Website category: phone
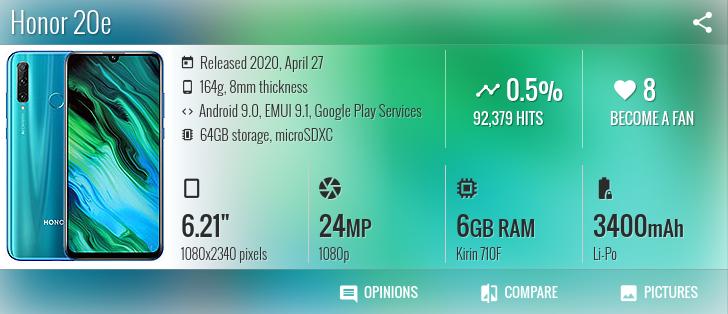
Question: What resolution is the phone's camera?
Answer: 1080p

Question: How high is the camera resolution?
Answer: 1080p

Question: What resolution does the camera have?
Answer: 1080p

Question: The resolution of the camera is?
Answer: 1080p

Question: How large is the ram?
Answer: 6 GB RAM

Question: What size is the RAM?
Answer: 6 GB RAM

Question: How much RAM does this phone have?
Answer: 6 GB RAM

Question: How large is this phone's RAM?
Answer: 6 GB RAM

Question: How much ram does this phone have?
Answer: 6 GB RAM

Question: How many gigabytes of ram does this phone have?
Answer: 6 GB RAM

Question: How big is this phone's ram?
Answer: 6 GB RAM

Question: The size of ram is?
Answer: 6 GB RAM

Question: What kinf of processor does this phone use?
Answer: Kirin 710F

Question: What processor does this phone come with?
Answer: Kirin 710F

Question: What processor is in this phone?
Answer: Kirin 710F

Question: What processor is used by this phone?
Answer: Kirin 710F

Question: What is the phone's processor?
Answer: Kirin 710F

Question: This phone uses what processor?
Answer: Kirin 710F

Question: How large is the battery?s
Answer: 3400 mAh

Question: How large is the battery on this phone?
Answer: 3400 mAh

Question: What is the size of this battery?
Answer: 3400 mAh

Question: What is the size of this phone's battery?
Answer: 3400 mAh

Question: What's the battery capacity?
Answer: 3400 mAh

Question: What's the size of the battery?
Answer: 3400 mAh

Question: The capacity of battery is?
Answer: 3400 mAh